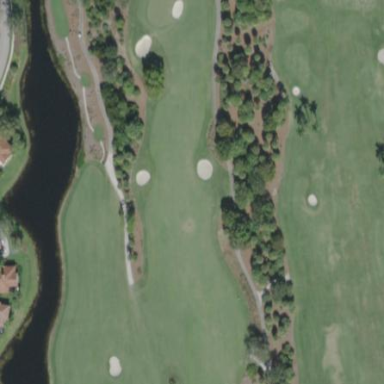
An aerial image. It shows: Grassy area designated as golf fairway.